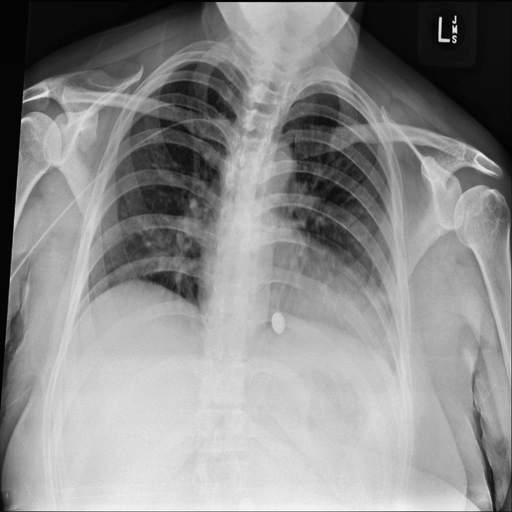
Finding: NORMAL